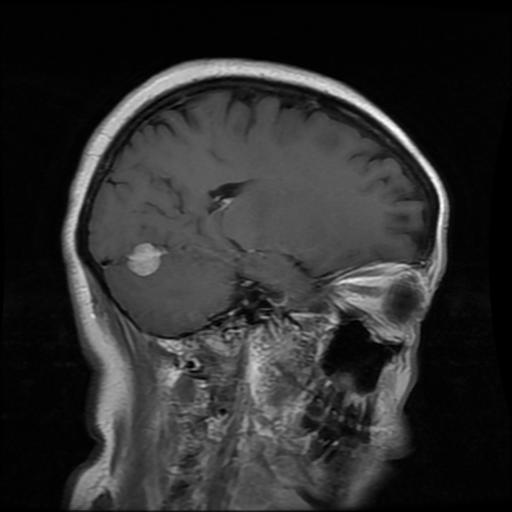
Label: meningioma